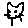
Label: cat